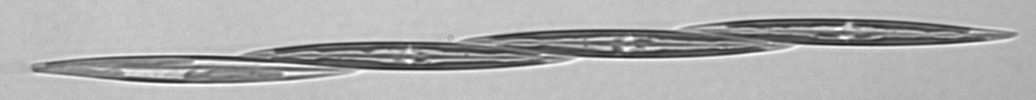
Label: Pseudo-nitzschia